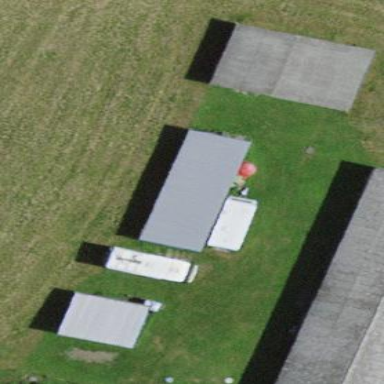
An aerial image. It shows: Shed.